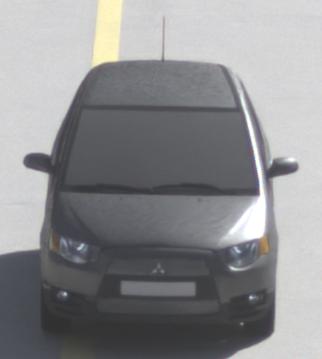
Make: Mitsubishi
Model: Colt 1.1
Detailed model: Colt (VI)
Model produced from: 2008/11
Model produced until: 2010/10
Doors: 3
Color: gray
Road condition: dry road
Daytime: morning or afternoon
Contrast: medium contrast